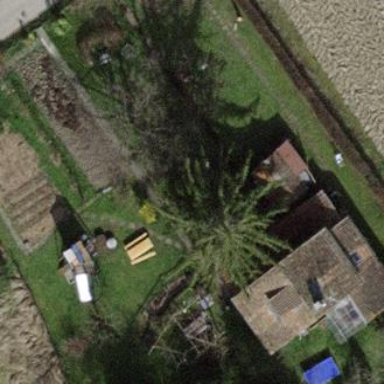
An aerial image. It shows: Farmyard area.